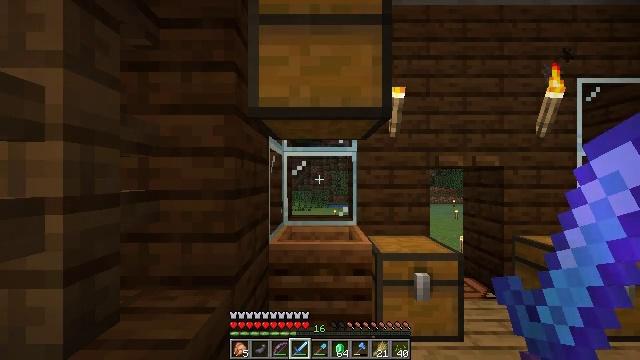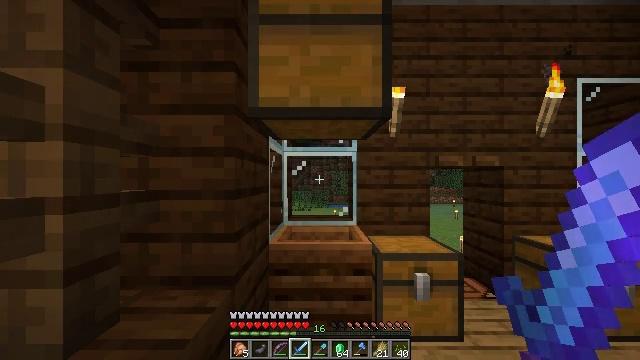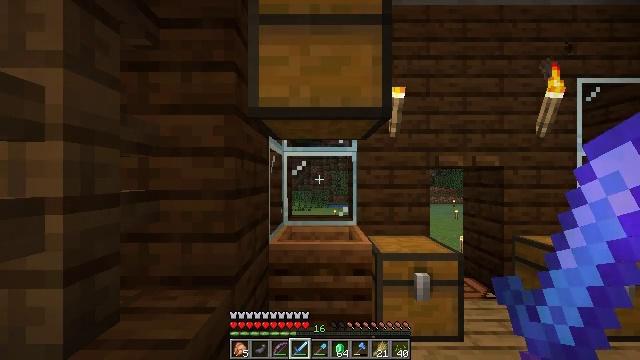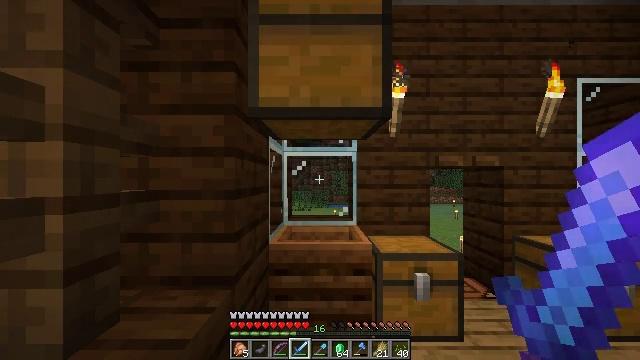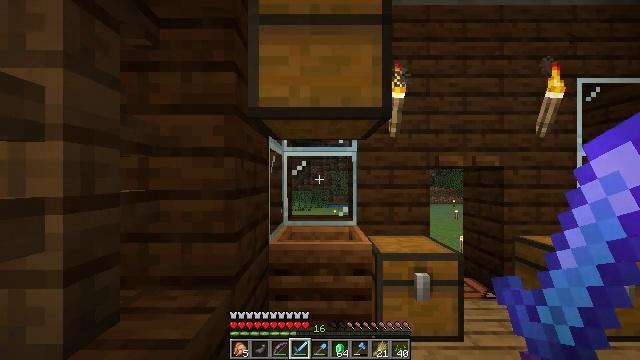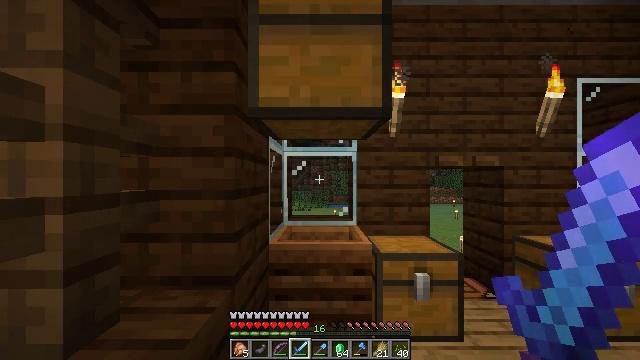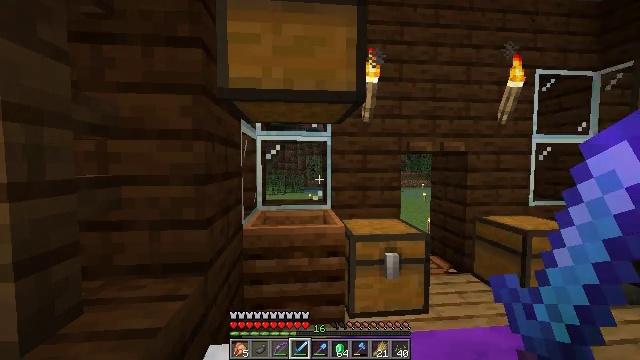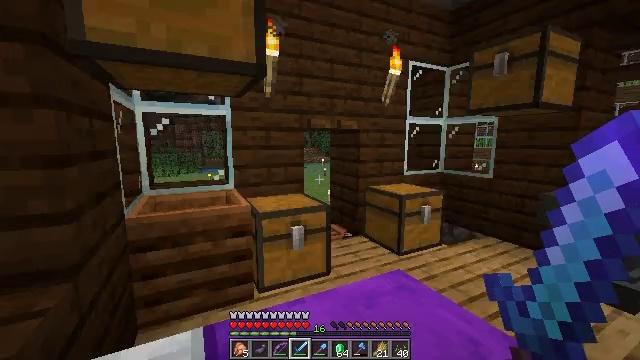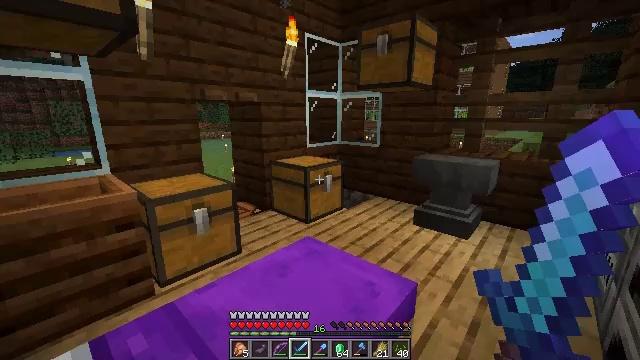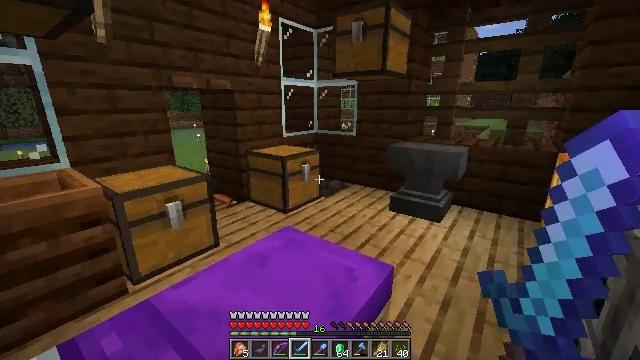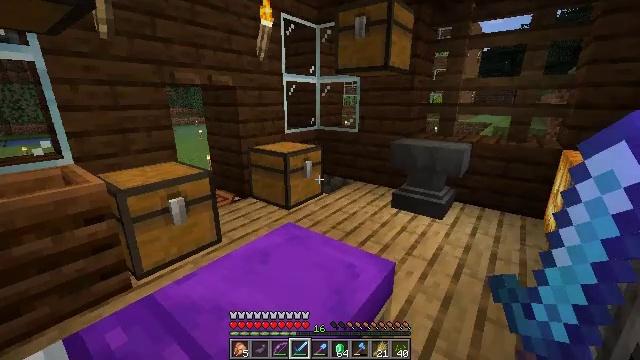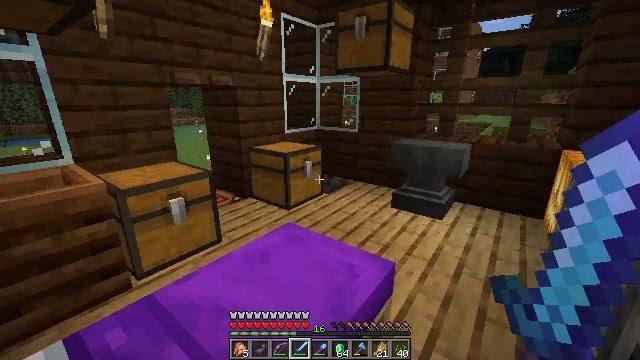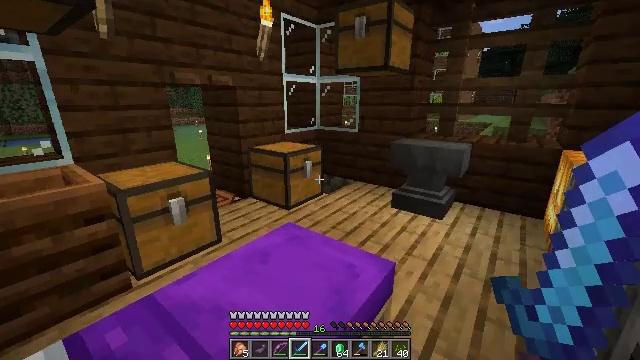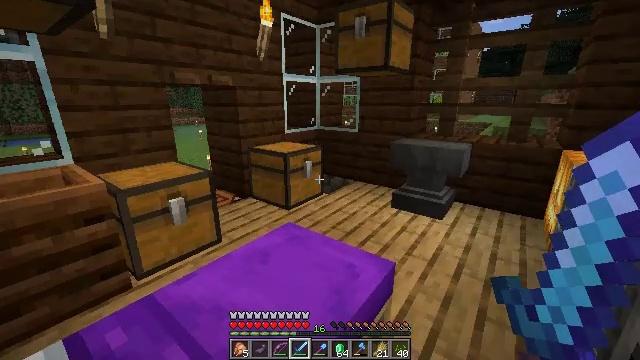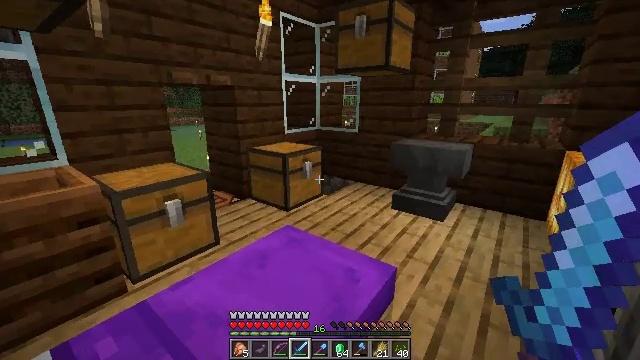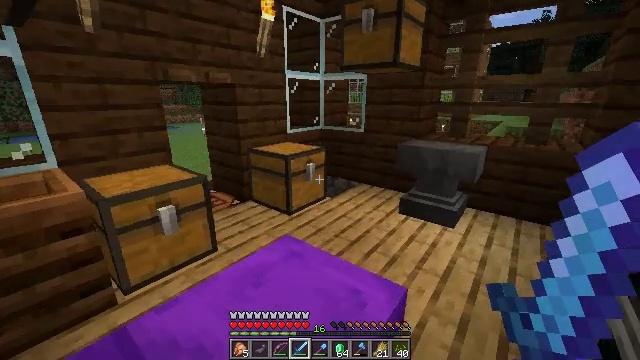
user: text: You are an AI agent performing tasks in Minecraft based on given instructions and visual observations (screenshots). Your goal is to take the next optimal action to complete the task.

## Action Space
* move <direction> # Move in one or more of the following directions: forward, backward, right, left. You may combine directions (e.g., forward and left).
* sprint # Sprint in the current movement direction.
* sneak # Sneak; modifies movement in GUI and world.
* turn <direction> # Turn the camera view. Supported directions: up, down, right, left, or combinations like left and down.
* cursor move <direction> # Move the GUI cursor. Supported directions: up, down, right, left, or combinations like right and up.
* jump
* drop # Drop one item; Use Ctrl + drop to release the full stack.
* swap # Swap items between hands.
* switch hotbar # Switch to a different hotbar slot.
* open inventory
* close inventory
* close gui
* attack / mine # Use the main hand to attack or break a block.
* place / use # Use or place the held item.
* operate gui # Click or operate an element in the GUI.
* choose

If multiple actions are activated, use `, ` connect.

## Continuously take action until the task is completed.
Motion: motion action
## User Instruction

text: Gather spruce leaves to collect foliage.
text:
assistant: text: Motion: no_op
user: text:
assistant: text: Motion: no_op
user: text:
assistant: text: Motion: no_op
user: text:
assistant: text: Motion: no_op
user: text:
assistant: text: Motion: no_op
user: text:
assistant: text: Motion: turn right and down
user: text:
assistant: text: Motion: turn right and down
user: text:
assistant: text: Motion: turn right and down
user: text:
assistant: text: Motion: turn right and down
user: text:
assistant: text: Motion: no_op
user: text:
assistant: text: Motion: no_op
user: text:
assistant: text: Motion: no_op
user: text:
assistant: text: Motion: no_op
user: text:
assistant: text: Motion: move forward
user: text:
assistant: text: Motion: move forward, turn left
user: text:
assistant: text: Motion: move forward, turn left and down
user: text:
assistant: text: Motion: move forward and move right, turn left
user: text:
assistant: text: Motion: move forward and move right
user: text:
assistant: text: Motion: move forward and move right, turn left and down
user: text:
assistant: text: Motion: move forward and move right, turn left and down
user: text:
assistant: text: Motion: move forward and move right, turn left and down
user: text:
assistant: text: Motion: move forward and move right, turn left and down
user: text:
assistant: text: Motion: move forward and move right, turn left
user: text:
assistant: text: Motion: move forward and move right, turn left
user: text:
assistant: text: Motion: move forward, sprint, turn left and down
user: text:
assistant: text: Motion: move forward, sprint, turn left
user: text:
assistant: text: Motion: move forward, sprint
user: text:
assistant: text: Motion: move forward, sprint
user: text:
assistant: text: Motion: move forward
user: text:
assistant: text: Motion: move forward